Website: crate-barrel
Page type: customer-info-address
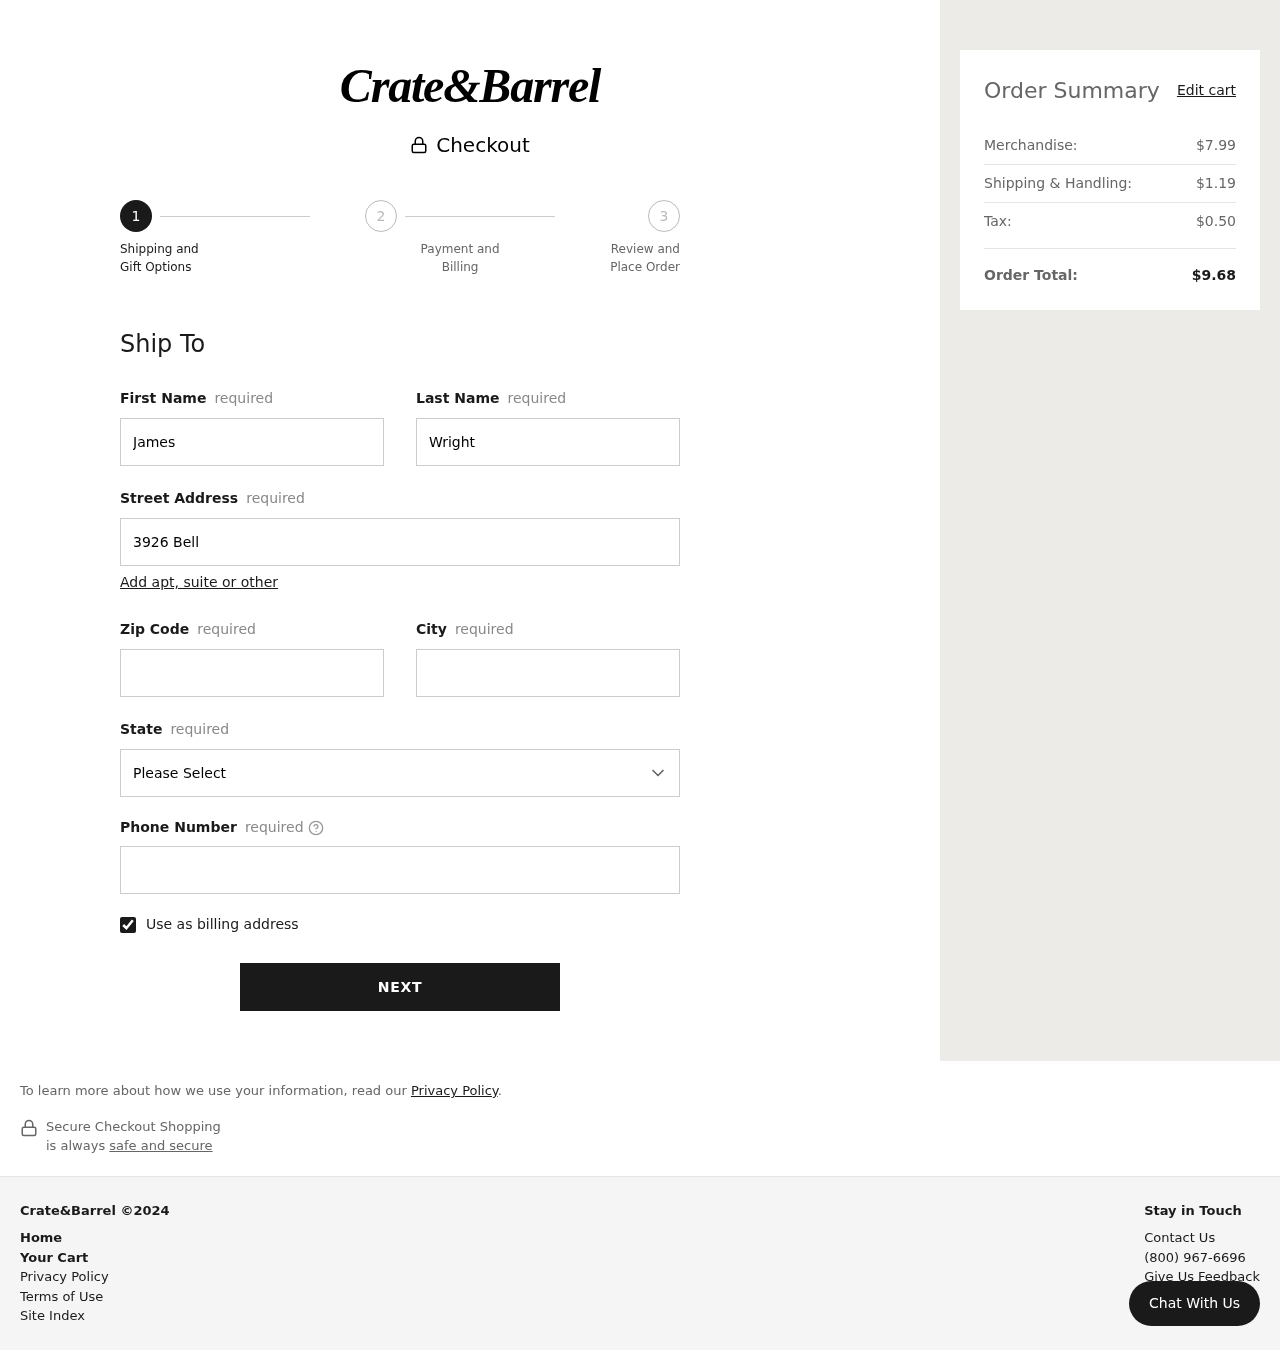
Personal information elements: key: PII_CITY
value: New Jenny
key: PII_FIRSTNAME
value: James
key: PII_LASTNAME
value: Wright
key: PII_PHONE
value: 6378814442
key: PII_POSTCODE
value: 30329
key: PII_STATE
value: Illinois
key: PII_STREET
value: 3926 Bell Crest Apt. 289
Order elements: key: ORDER_SUBTOTAL
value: $7.99
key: ORDER_SHIPPING_COST
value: $1.19
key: ORDER_TAX
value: $0.50
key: ORDER_TOTAL
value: $9.68